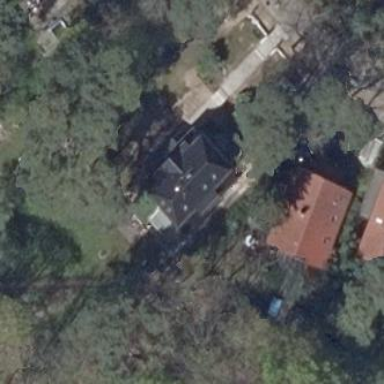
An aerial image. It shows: Landmarked building.